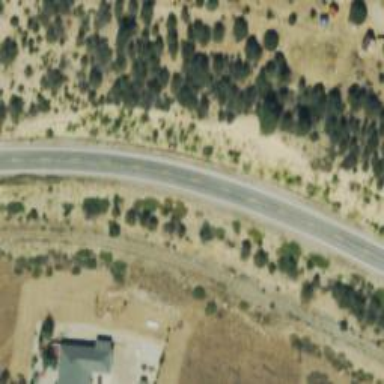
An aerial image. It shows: Trunk highway with asphalt surface and grade 1 track type.